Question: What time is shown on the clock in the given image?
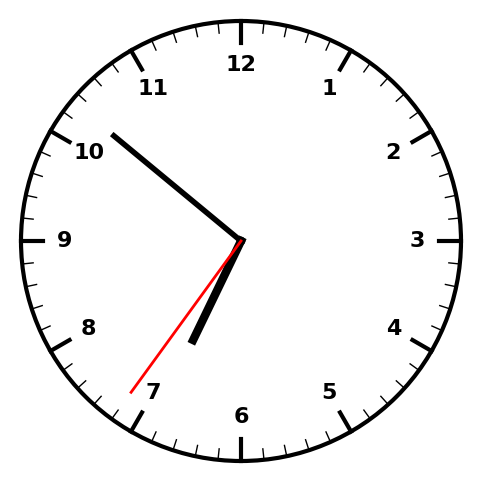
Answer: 06:51:36